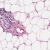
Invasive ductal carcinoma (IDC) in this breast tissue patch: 0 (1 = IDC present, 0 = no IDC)